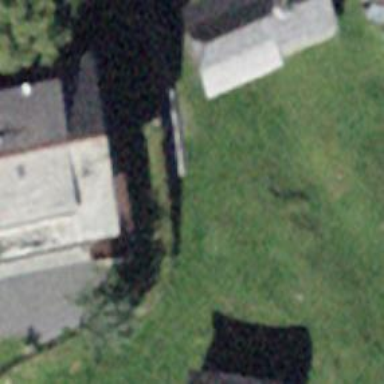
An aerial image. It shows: Bench.